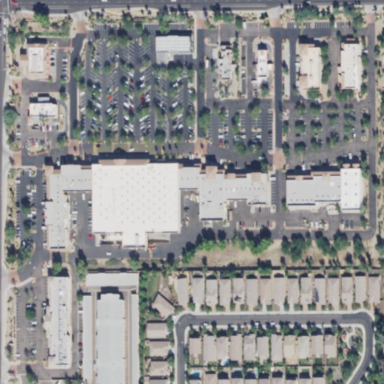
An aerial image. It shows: Retail area.